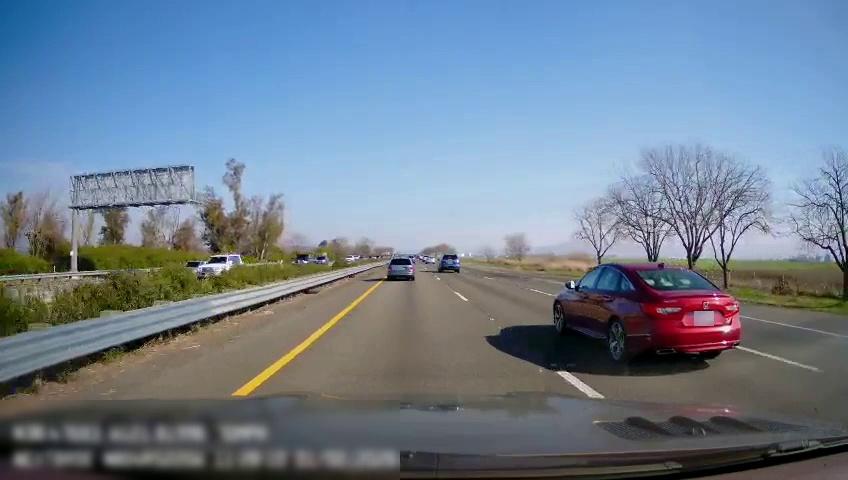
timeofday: Day
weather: Sunny
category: Drivable Space
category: Vehicles | Car
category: Vehicles | SUV
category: Vehicles | Truck
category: Vehicles | Car
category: Vehicles | SUV
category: Vehicles | SUV
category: Vehicles | Car
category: Vehicles | SUV
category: Vehicles | Car
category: Lanes | Current Lane
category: Lanes | Current Lane
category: Lanes | Alternate Lane
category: Lanes | Alternate Lane